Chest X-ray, PA view. Patient: 65 years old, sex F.
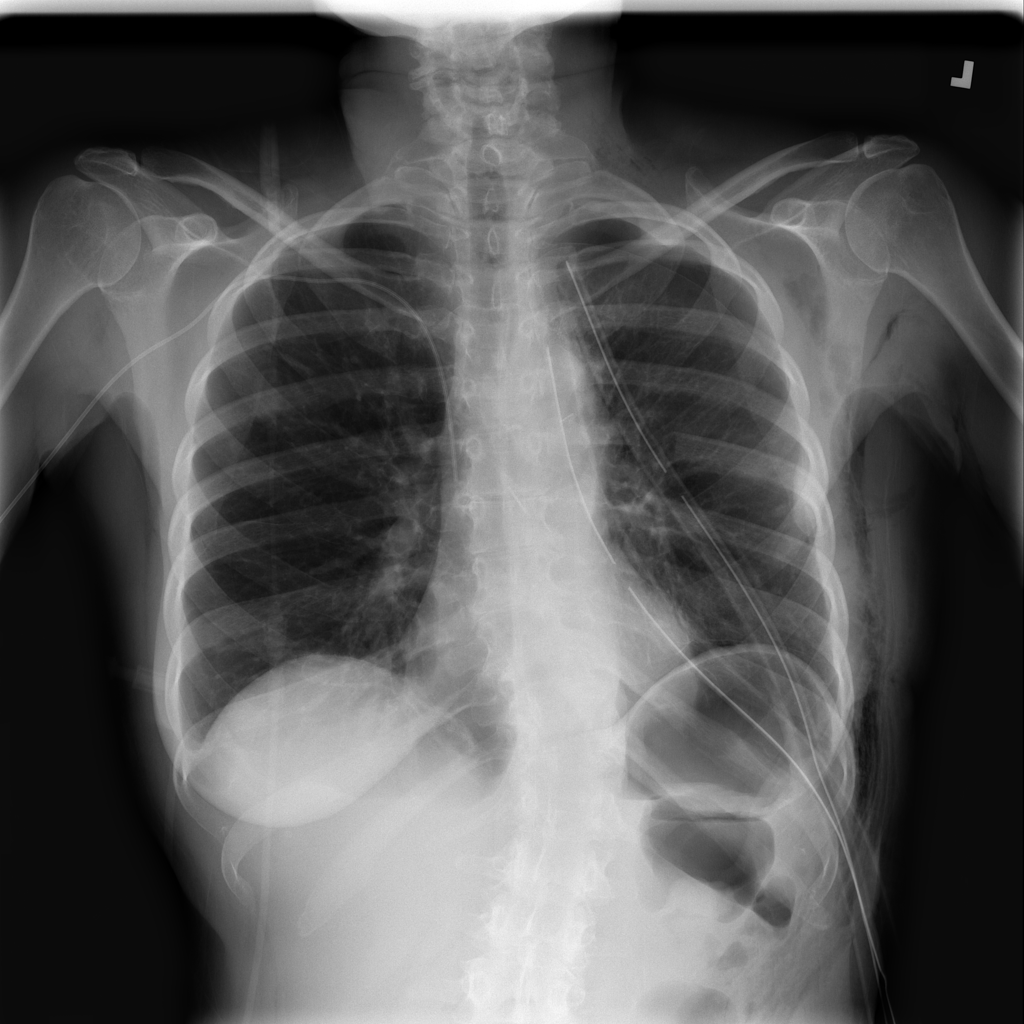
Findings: Pneumothorax